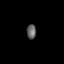
Tissue: prostate
Cell type: T cells
Senescence score: 0.2207
Nuclear area (px): 132
Mean DAPI intensity: 99.538